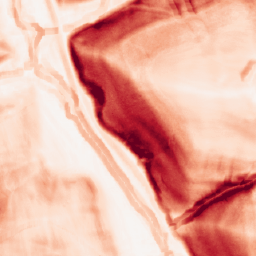
Category: morphological
Decomposition family: morphological_gradient
Decomposition parameters: size: 7
shape: square
Upsampling method: nearest
Upsampling parameters: scale: 2
Upsampling scale: 2